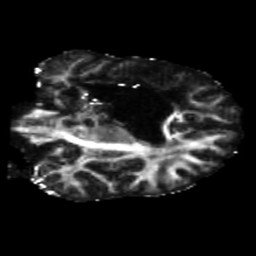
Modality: FA
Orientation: coronal
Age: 31
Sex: female
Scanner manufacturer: siemens
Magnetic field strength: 3 T
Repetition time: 5.47 s
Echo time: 0.0854 s